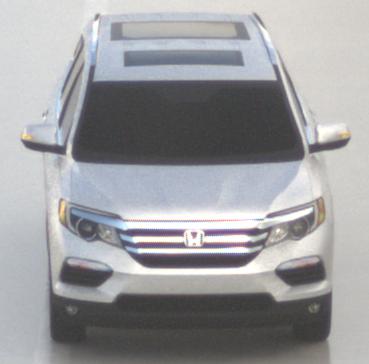
Make: Honda
Model: Pilot
Detailed model: 3
Model produced from: 2015
Model produced until: 2022
Doors: 5
Color: white
Road condition: wet road
Daytime: morning or afternoon
Contrast: low contrast